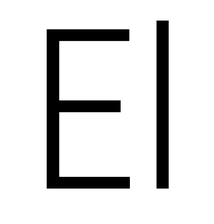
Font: Roboto_Condensed_Light